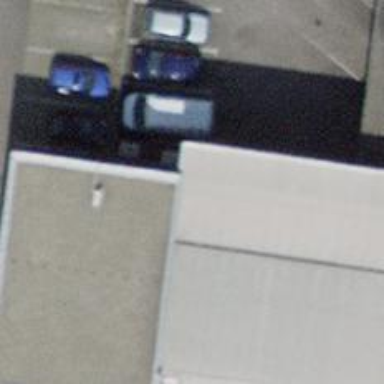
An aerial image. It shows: Building.